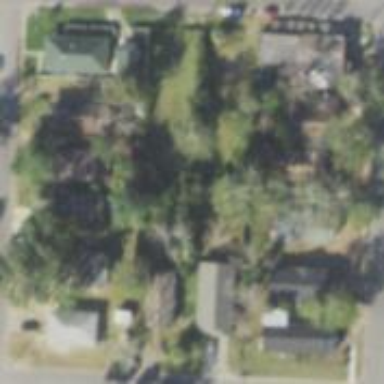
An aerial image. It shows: Single-family residential area.